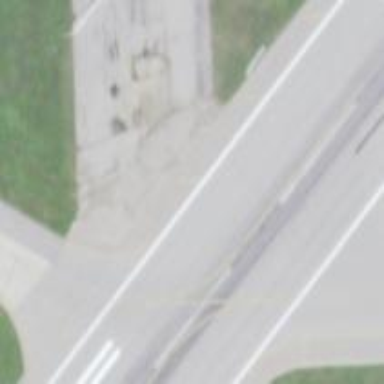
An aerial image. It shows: Runway surface made of asphalt at airport.